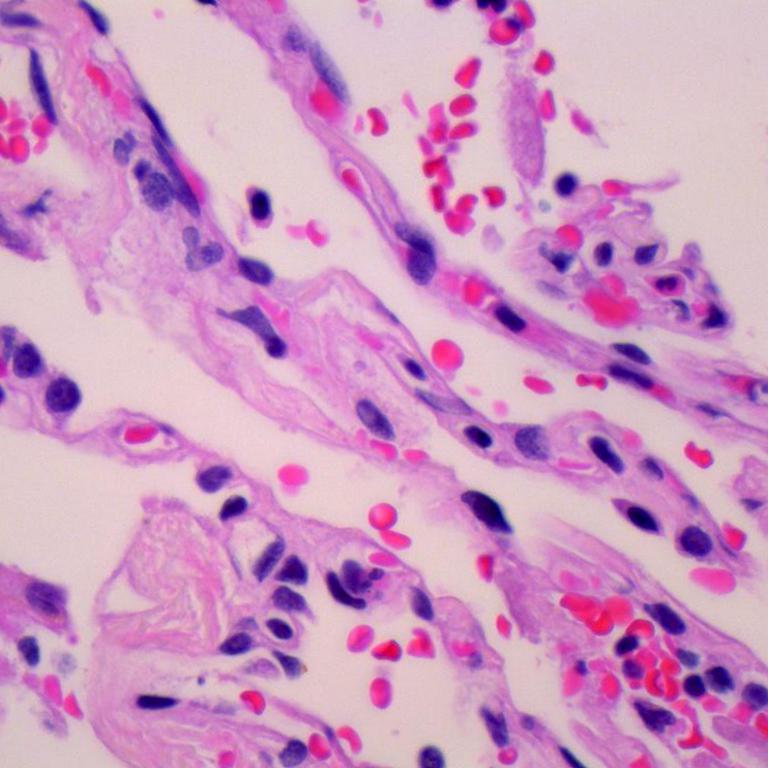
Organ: lung
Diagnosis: benign